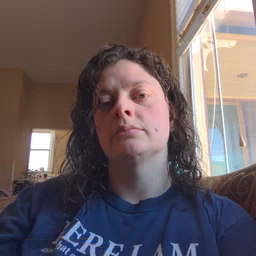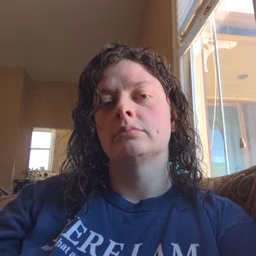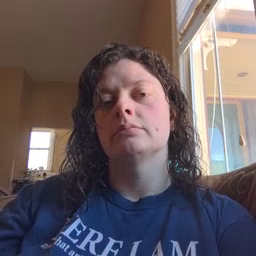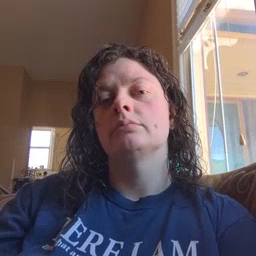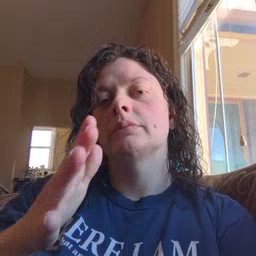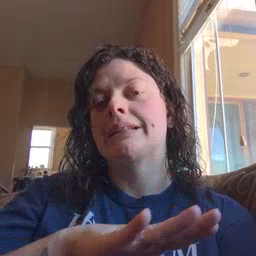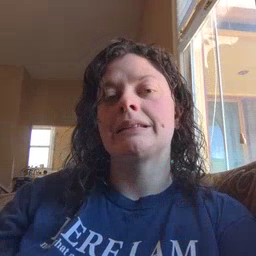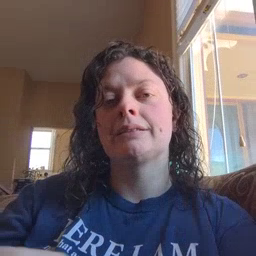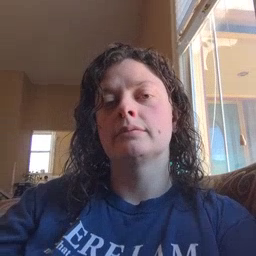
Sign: clean